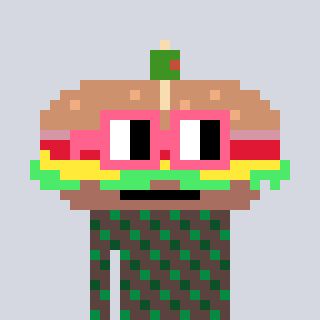
a pixel art character with square pink glasses, a sandwich-shaped head and a darkbrown-colored body on a cool background